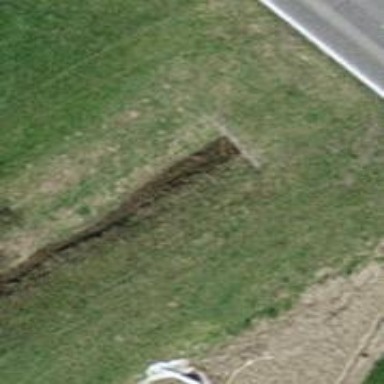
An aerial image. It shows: Culvert tunnel.